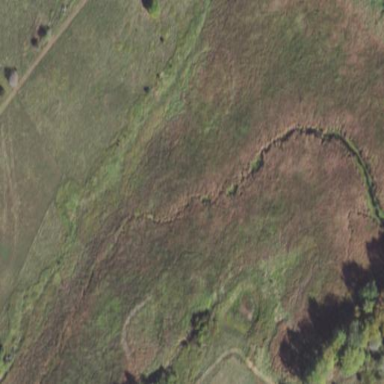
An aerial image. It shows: Fen wetland area.